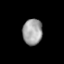
Tissue: lung
Cell type: Endothelial cells
Senescence score: 0.6455
Nuclear area (px): 501
Mean DAPI intensity: 160.525